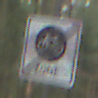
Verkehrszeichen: EndeFahrradzone
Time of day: Midday
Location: Outdoor (Nature)
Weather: Overcast
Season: NotSpecified
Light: Natural